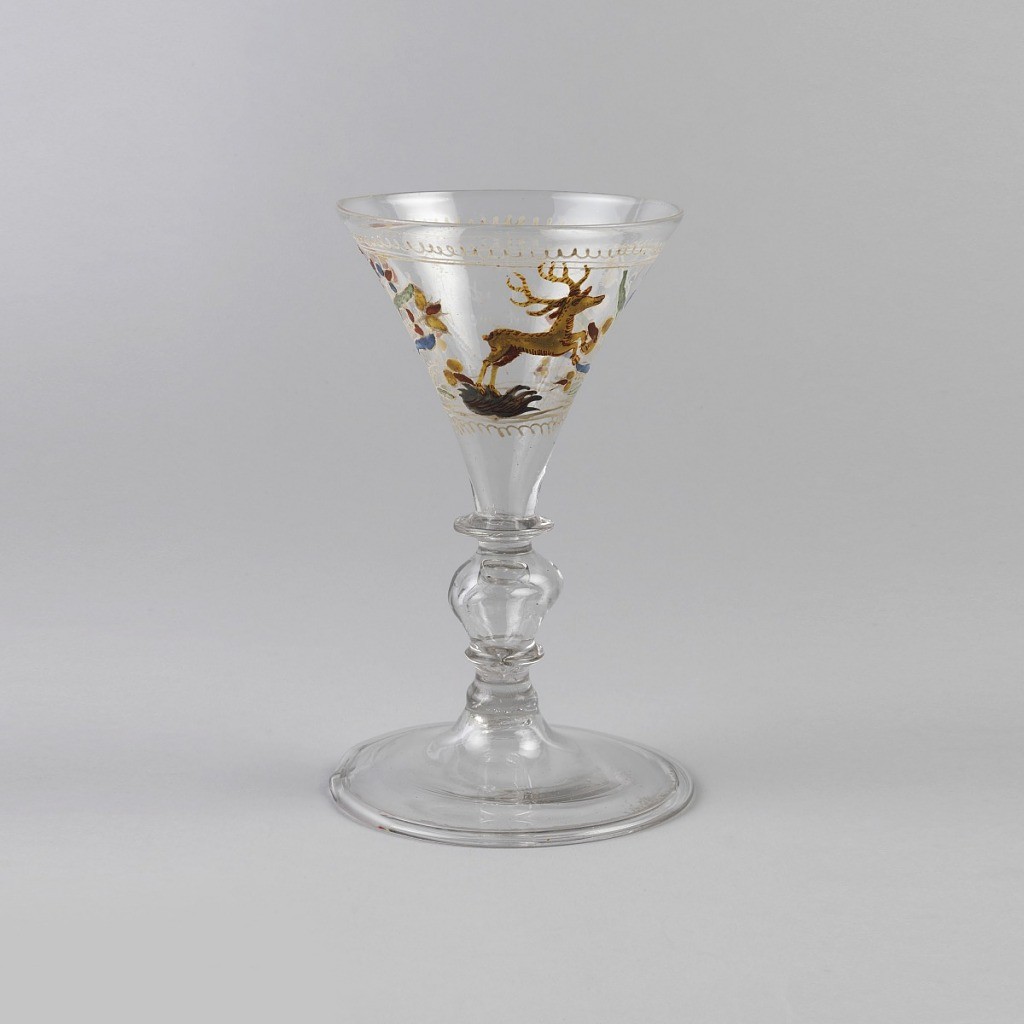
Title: Goblet
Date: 18th century
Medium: Glass
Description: Clear glass globlet, vessel has wide flaring opening (martini glass).  Large footed stem.  Painted stag central figure.